Question: How can I place two divs with lots of child divs beside each other?
I want red part to be right to Blue part.

Note: Name and surname are fake, so that doesn't matter.
My HTML:
'''
<body>
<div id="MainBody">
<div id="DataFrame">
<div class="DataObjects"><div class="InfoLabels">Account Level:</div><div class="InfoData" id="LevelData"><?php echo($row['level']); ?></div></div>
<div class="DataObjects"><div class="InfoLabels">Profile Views:</div><div class="InfoData" id="ProfileData"><?php echo(mysqli_num_rows($views)); ?></div></div>
<div class="DataObjects"><div class="InfoLabels">Messages:</div><div class="InfoData" id="MessageData">0</div></div>
</div>
<div id="AccountFrame">
<div id="AccountAvatar">
<img src="http://upload.wikimedia.org/wikipedia/commons/c/cd/Placeholder_male_superhero_c.png" id="Acc_img"/>
<input type="button" id="sendPm" value="Send Message" name="sendPm"/>
</div>
<div id="AccountInfo">
<div id="NameObject" class="DetailObjects"><div class="DetailLabel"><?php echo($row['first_name'] ."&nbsp". $row['last_name'] ."&nbsp;". "(".$row['username'].")");?></div></div>
<div class="DetailObjects"><div class="DetailLabel">Age: </div><div class="DetailInput" id="DetailAge"><?php echo($age); ?></div></div>
<div class="DetailObjects"><div class="DetailLabel">Country: </div><div class="DetailInput" id="DetailCountry"><?php echo($row['country']); ?></div></div>
<div class="DetailObjects"><div class="DetailLabel">Registered: </div><div class="DetailInput" id="DetailReg"><?php echo($timeon." Days Ago"); ?></div></div>
<div class="DetailObjects"><div class="DetailLabel">About Me: </div><div class="DetailInput" id="DetailAbout"><?php echo($row['about']);?></div></div>
</div>
</div>
</div>
</body>
'''
My CSS:
'''
*{
margin: 0px;
padding: 0px;
font-family: 'Ubuntu', sans-serif;
}
body{
background-color: #111111;
margin: 1%;
}
#MainBody{
width: 60%;
margin-left: auto;
margin-right: auto;
height: 800px;
}
#AccountFrame{
width: 100%;
padding: 15px;
height: 100%;
background-color: #eeeeee;
border-bottom-right-radius: 4px;
border-bottom-left-radius: 4px;
display: inline-block;
}
#DataFrame{
font-size: 2.0vh;
padding: 15px;
background-color: #eeeeee;
border-radius-top: 4px;
width: 100%;
text-align: right;
border-top-right-radius: 4px;
border-top-left-radius: 4px;
}
#DataFrame ,.InfoLabels, .InfoData{
display: inline-block;
}
#AccountAvatar{
background-color: blue;
width: 30%;
}
#AccountAvatar img{
width: 100%;
}
#sendPm{
width: 100%;
height: 5.0vh;
background-color: #0071ff;
border: 0px;
text-align: center;
margin-left: auto;
margin-right: auto;
color: #1A1A1A;
font-size: 2.0vh;
}
#sendPm:hover{
background-color: #308CFF;
}
.DetailLabel{
display: inline-block;
width: 9.0vh;
}
.DetailInput{
width: 40%;
display: inline;
}
.DetailObjects{
width: 100%;
display: inline-block;
background-color: red;
margin-top: 1.0vh;
}
#AccountName{
color: #0071ff;
}
#AccountInfo{
width: 100%;
font-size: 1.7vh;
}
'''
I am sure it's some simple CSS rule or few rules but I just can't seem to get it right. Also when beside it - it needs to automatically spread in height same as blue part (including button).
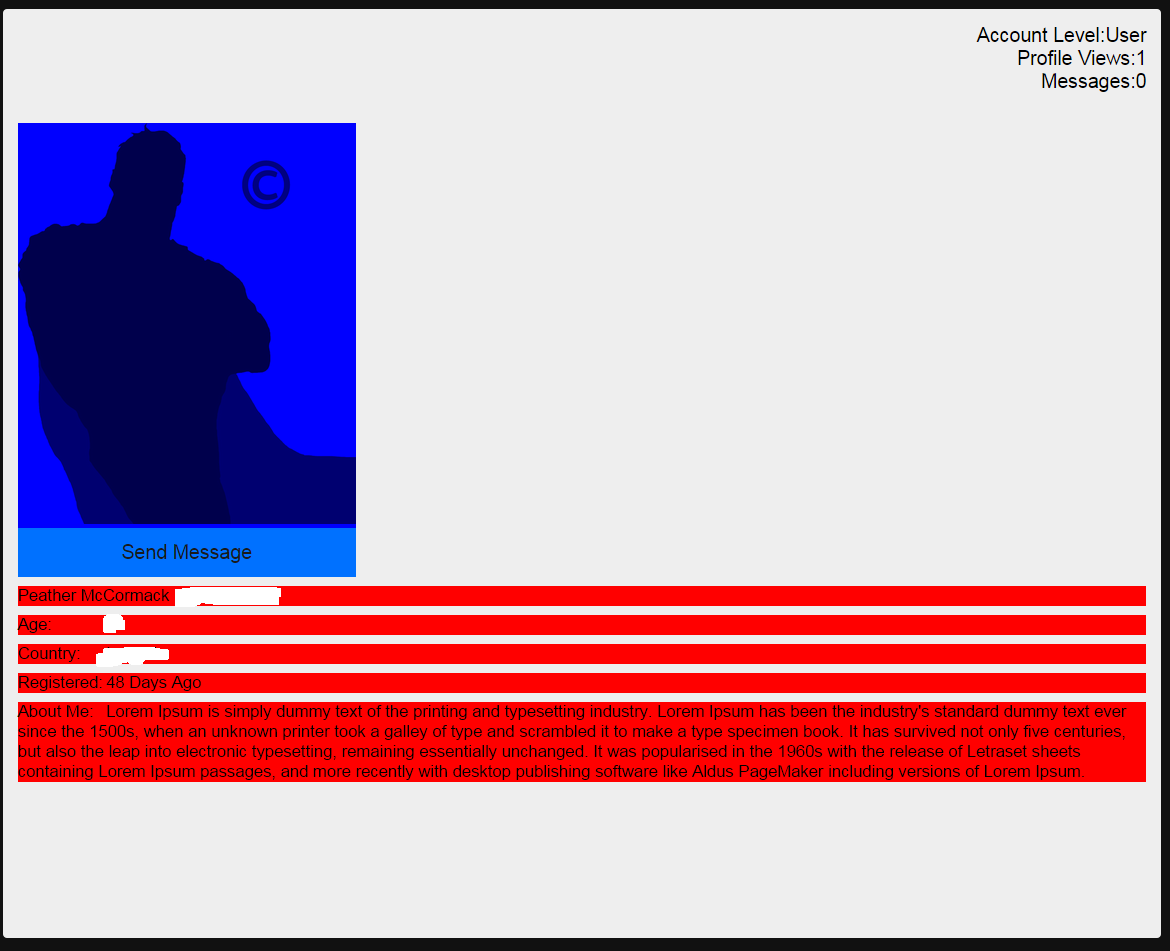
Answer: You need to use the 'float:left;' styling property for '#AccountAvatar' and '#AccountInfo'. Also set the 'width' of '#AccountInfo' to '70%' (remaining width).
Re-style your css for '#AccountAvatar' and '#AccountInfo' as follows:
'''
#AccountAvatar{
background-color: blue;
width: 30%;
float:left;
}
#AccountInfo{
width: 70%;
font-size: 1.7vh;
float:left;
}
'''
Here's a <URL>.